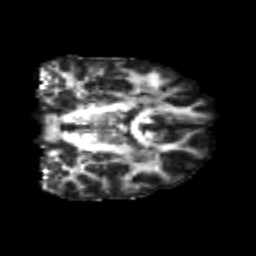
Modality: FA
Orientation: coronal
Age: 24
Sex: male
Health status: healthy
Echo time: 0.074 s